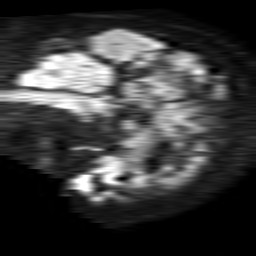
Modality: TRACE
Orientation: sagittal
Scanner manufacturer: philips
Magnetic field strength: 1.5 T
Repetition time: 4.6 s
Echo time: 0.08631 s